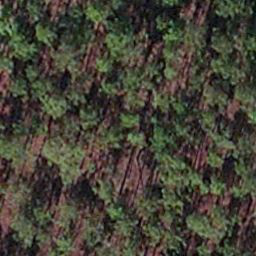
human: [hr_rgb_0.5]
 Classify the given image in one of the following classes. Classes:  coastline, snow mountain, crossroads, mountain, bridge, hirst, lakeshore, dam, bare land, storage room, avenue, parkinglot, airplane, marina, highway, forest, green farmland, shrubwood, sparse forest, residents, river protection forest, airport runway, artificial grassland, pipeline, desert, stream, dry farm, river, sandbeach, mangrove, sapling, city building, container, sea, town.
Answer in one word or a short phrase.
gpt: sapling